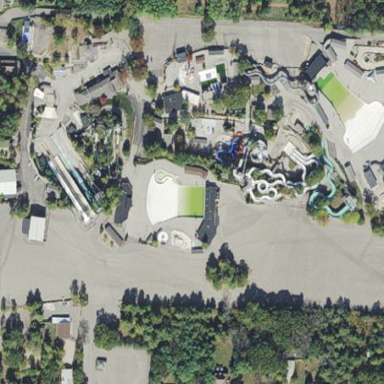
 popular for its theme park attractions."